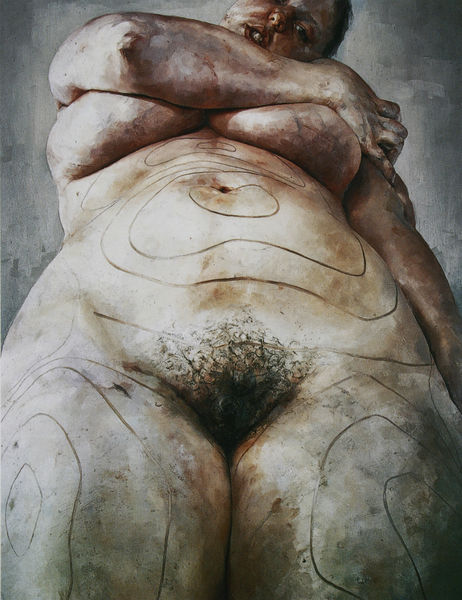
Titel: Plan
Künstler: Jenny Saville
Standort: London
Institution: The Saatchi Gallery
Schlagwörter: akt, hand, haut, kopf, nackt, brust, busen, frau, grau, haar, mund, nase, masse, muster, arm, arme, augen, gesicht, hände, haare, linien, nabel, bauch, bauchnabel, ellenbogen, scham, schenkel, vagina, unten, linie, kreise, öffnung, hüfte, backe, femme, spiralen, sein, öffnungen, linein, terre, schamhaar, umschlungen, jeune, mauch, von unten, argile, rondeur, scarification, sexe, tatouage